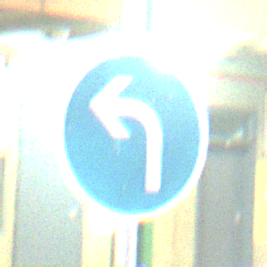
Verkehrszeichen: VorgeschriebeneFahrtrichtungLinks
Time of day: MorningAfternoon
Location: Roofed (Special)
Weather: NotSpecified
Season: NotSpecified
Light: Artificial